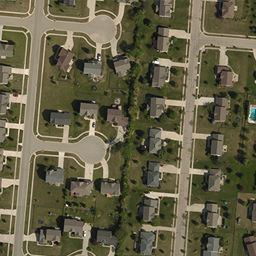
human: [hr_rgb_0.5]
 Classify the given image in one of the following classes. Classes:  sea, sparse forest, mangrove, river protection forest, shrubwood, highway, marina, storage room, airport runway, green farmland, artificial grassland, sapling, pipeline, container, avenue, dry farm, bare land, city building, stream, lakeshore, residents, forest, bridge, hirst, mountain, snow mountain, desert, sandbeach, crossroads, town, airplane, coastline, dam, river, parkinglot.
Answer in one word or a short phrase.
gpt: town